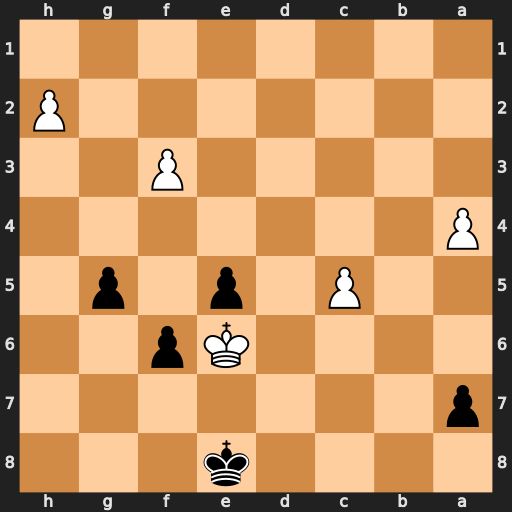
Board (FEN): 4k3/p7/4Kp2/2P1p1p1/P7/5P2/7P/8
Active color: b
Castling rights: -
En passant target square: -
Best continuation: g4 fxg4 e4 Kxf6 e3